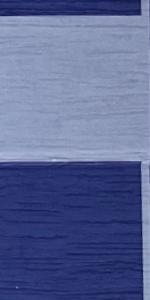
Label: Empty